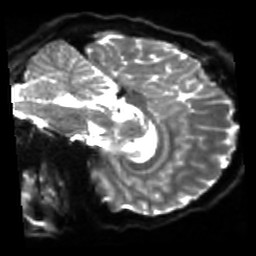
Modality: sbref
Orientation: sagittal
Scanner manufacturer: siemens
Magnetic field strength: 3 T
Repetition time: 4 s
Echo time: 0.0594 s